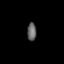
Tissue: lung
Cell type: Epithelial cells
Senescence score: 0.1433
Nuclear area (px): 165
Mean DAPI intensity: 97.309